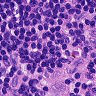
Metastatic tissue present: no